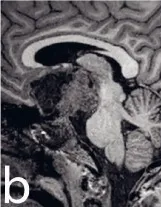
Sagittal T1-WI. Corresponding to the Chernov type III spectrum.
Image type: radiology (mri)